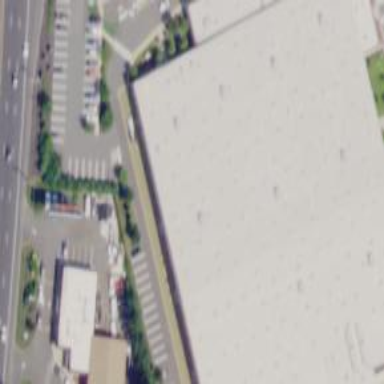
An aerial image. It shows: Wholesale shop building.